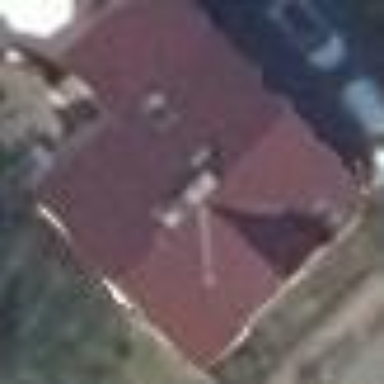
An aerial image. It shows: Gabled roofed house.